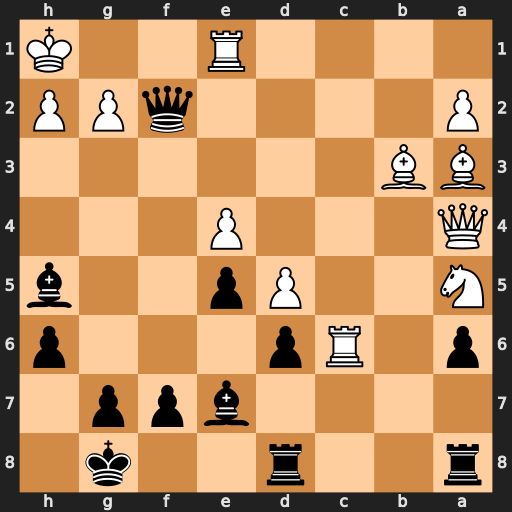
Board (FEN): r2r2k1/4bpp1/p1Rp3p/N2Pp2b/Q3P3/BB6/P4qPP/4R2K
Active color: b
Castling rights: -
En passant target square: -
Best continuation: Qxe1#